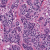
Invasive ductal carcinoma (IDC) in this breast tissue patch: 1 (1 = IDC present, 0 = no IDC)